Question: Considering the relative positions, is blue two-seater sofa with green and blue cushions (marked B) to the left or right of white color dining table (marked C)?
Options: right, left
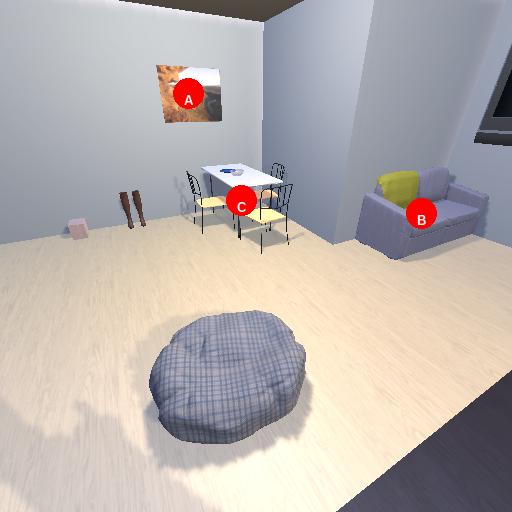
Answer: right